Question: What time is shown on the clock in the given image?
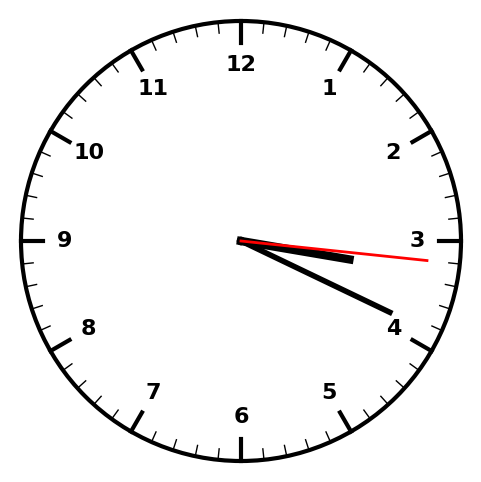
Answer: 03:19:16